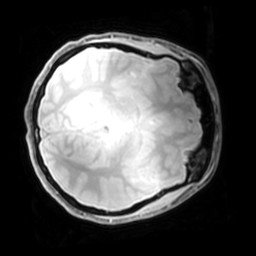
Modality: PDw
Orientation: axial
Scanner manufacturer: philips
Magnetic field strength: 7 T
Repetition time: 0.008 s
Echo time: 0.001974 s